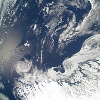
Label: cloud